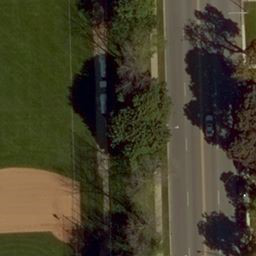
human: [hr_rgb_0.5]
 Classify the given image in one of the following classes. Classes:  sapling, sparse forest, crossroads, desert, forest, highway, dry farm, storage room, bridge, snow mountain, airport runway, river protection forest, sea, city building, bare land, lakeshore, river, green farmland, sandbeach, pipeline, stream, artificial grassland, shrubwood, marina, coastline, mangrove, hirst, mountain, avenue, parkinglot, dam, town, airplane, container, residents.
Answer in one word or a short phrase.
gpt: artificial grassland